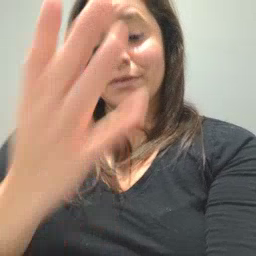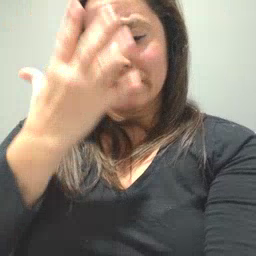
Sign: sad